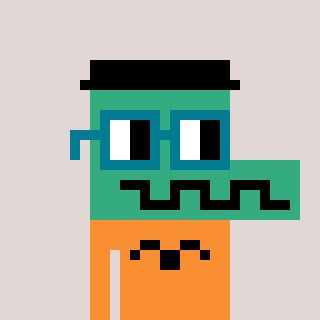
a pixel art character with square dark green glasses, a crocodile-shaped head and a orange-colored body on a warm background